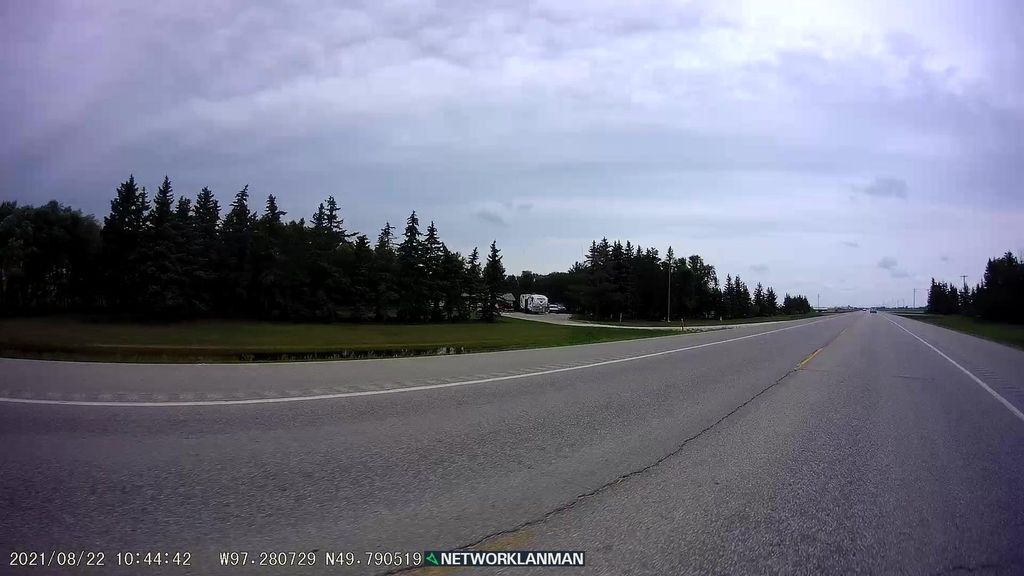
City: winnipeg